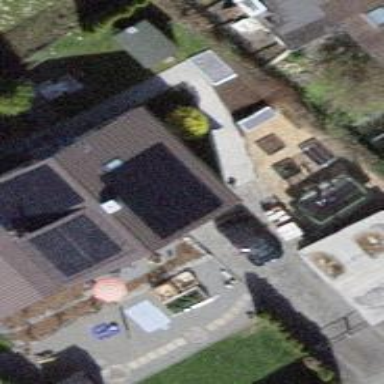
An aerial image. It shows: Solar power generator using photovoltaic panels.